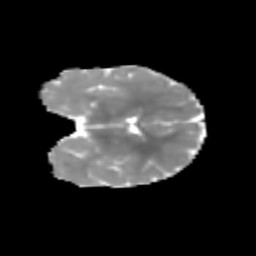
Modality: MD
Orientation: coronal
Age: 6
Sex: female
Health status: healthy